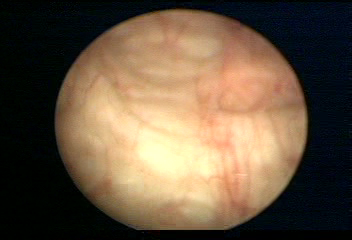
Modality: WLC
Class: Normal mucosa
Bladder cancer association: No